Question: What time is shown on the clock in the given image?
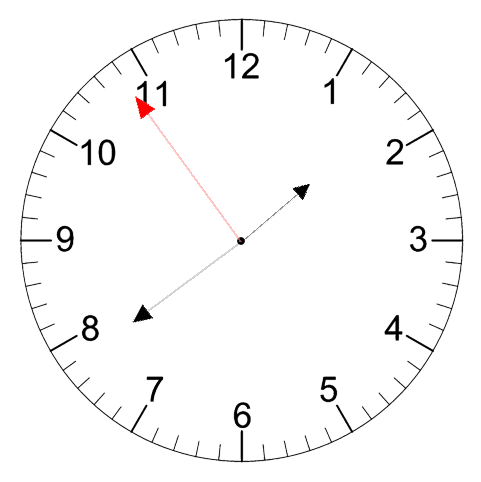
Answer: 01:38:54